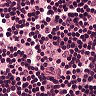
Metastatic tissue present: no